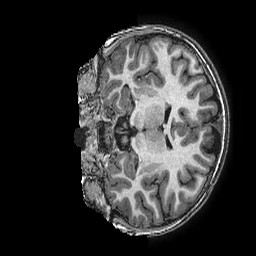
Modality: T1w
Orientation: coronal
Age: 11
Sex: male
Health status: ill
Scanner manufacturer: ge
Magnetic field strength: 3 T
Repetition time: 0.0077 s
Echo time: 0.003436 s